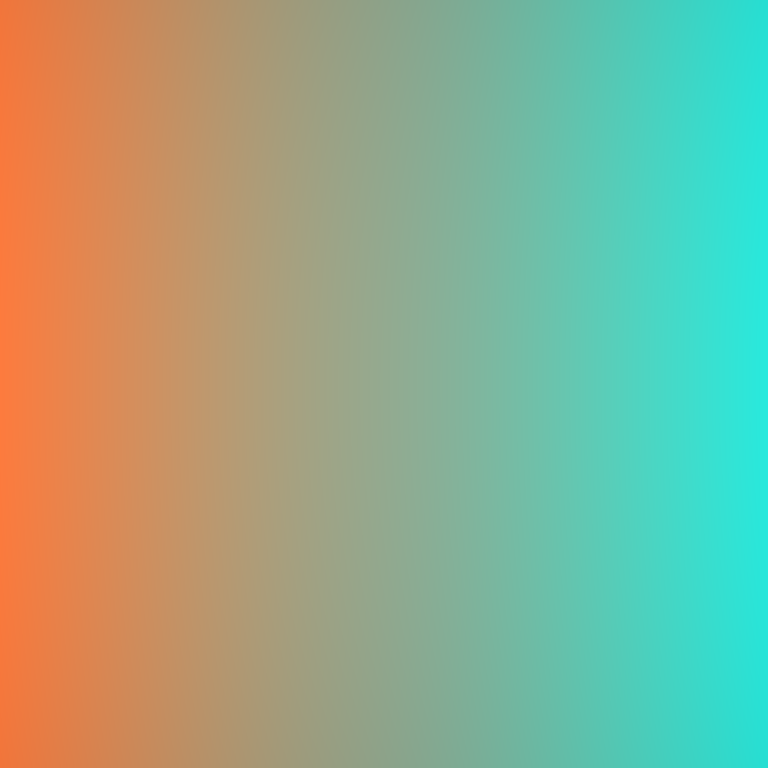
Abstract light effect, smooth gradient from warm orange to cool teal, calm atmosphere, soft blend, no room, no furniture, no objects.